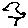
Label: bird